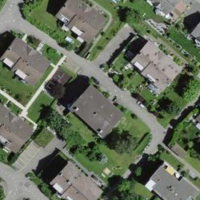
EUNIS habitat code: 54
Species observed at this site:
Euonymus europaeus